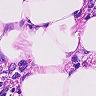
Metastatic tissue present: yes